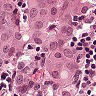
Metastatic tissue present: yes